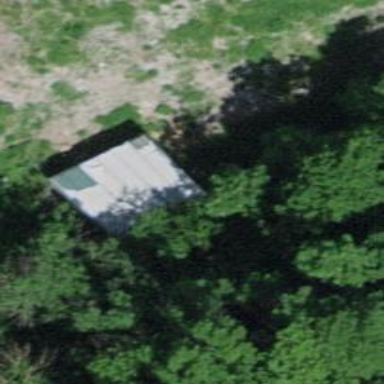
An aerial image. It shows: Shed building.